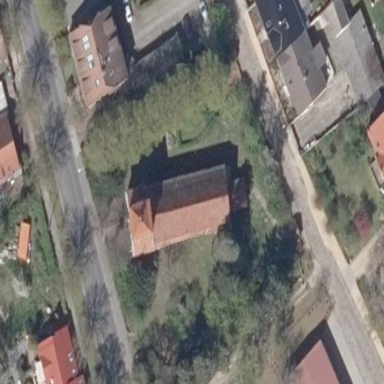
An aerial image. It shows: Historic church with gabled roof covered in red roof tiles. It is place of worship.